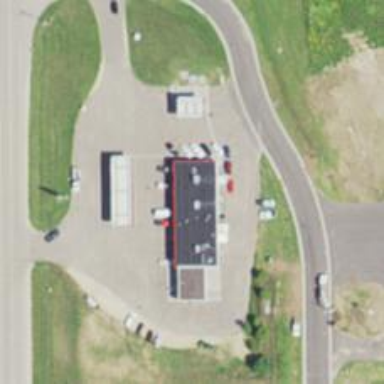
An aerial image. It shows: Convenience shop.